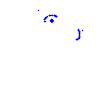
Particle: proton